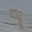
Label: 9